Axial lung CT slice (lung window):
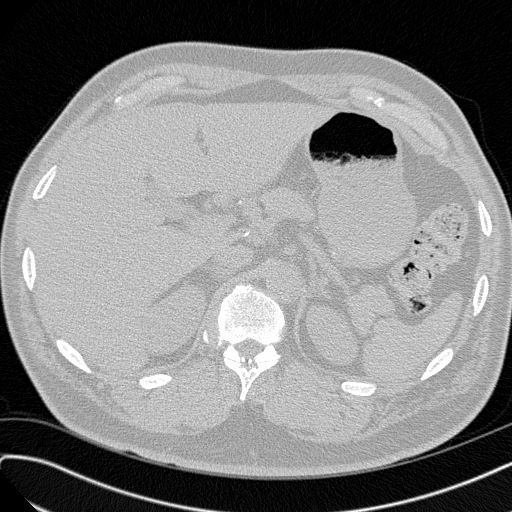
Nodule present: no